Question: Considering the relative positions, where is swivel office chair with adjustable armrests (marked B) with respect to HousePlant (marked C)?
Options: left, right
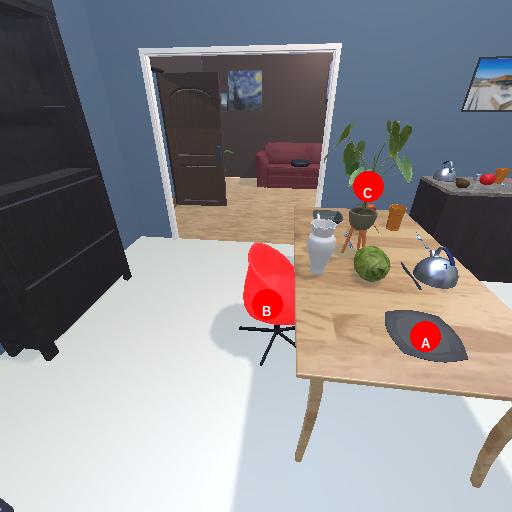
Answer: left